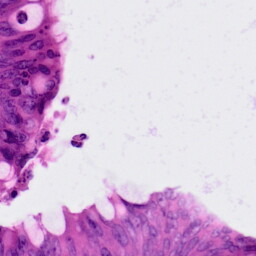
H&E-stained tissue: Colon